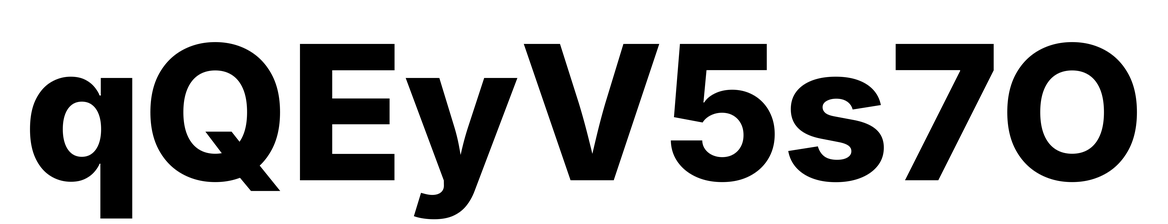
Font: Inter_ExtraBold